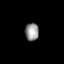
Tissue: lung
Cell type: Epithelial cells
Senescence score: 0.2363
Nuclear area (px): 237
Mean DAPI intensity: 148.57